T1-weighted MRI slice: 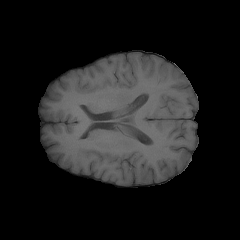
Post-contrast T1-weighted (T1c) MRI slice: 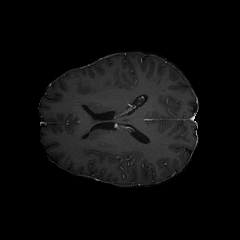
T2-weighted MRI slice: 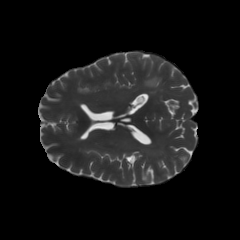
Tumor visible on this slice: yes